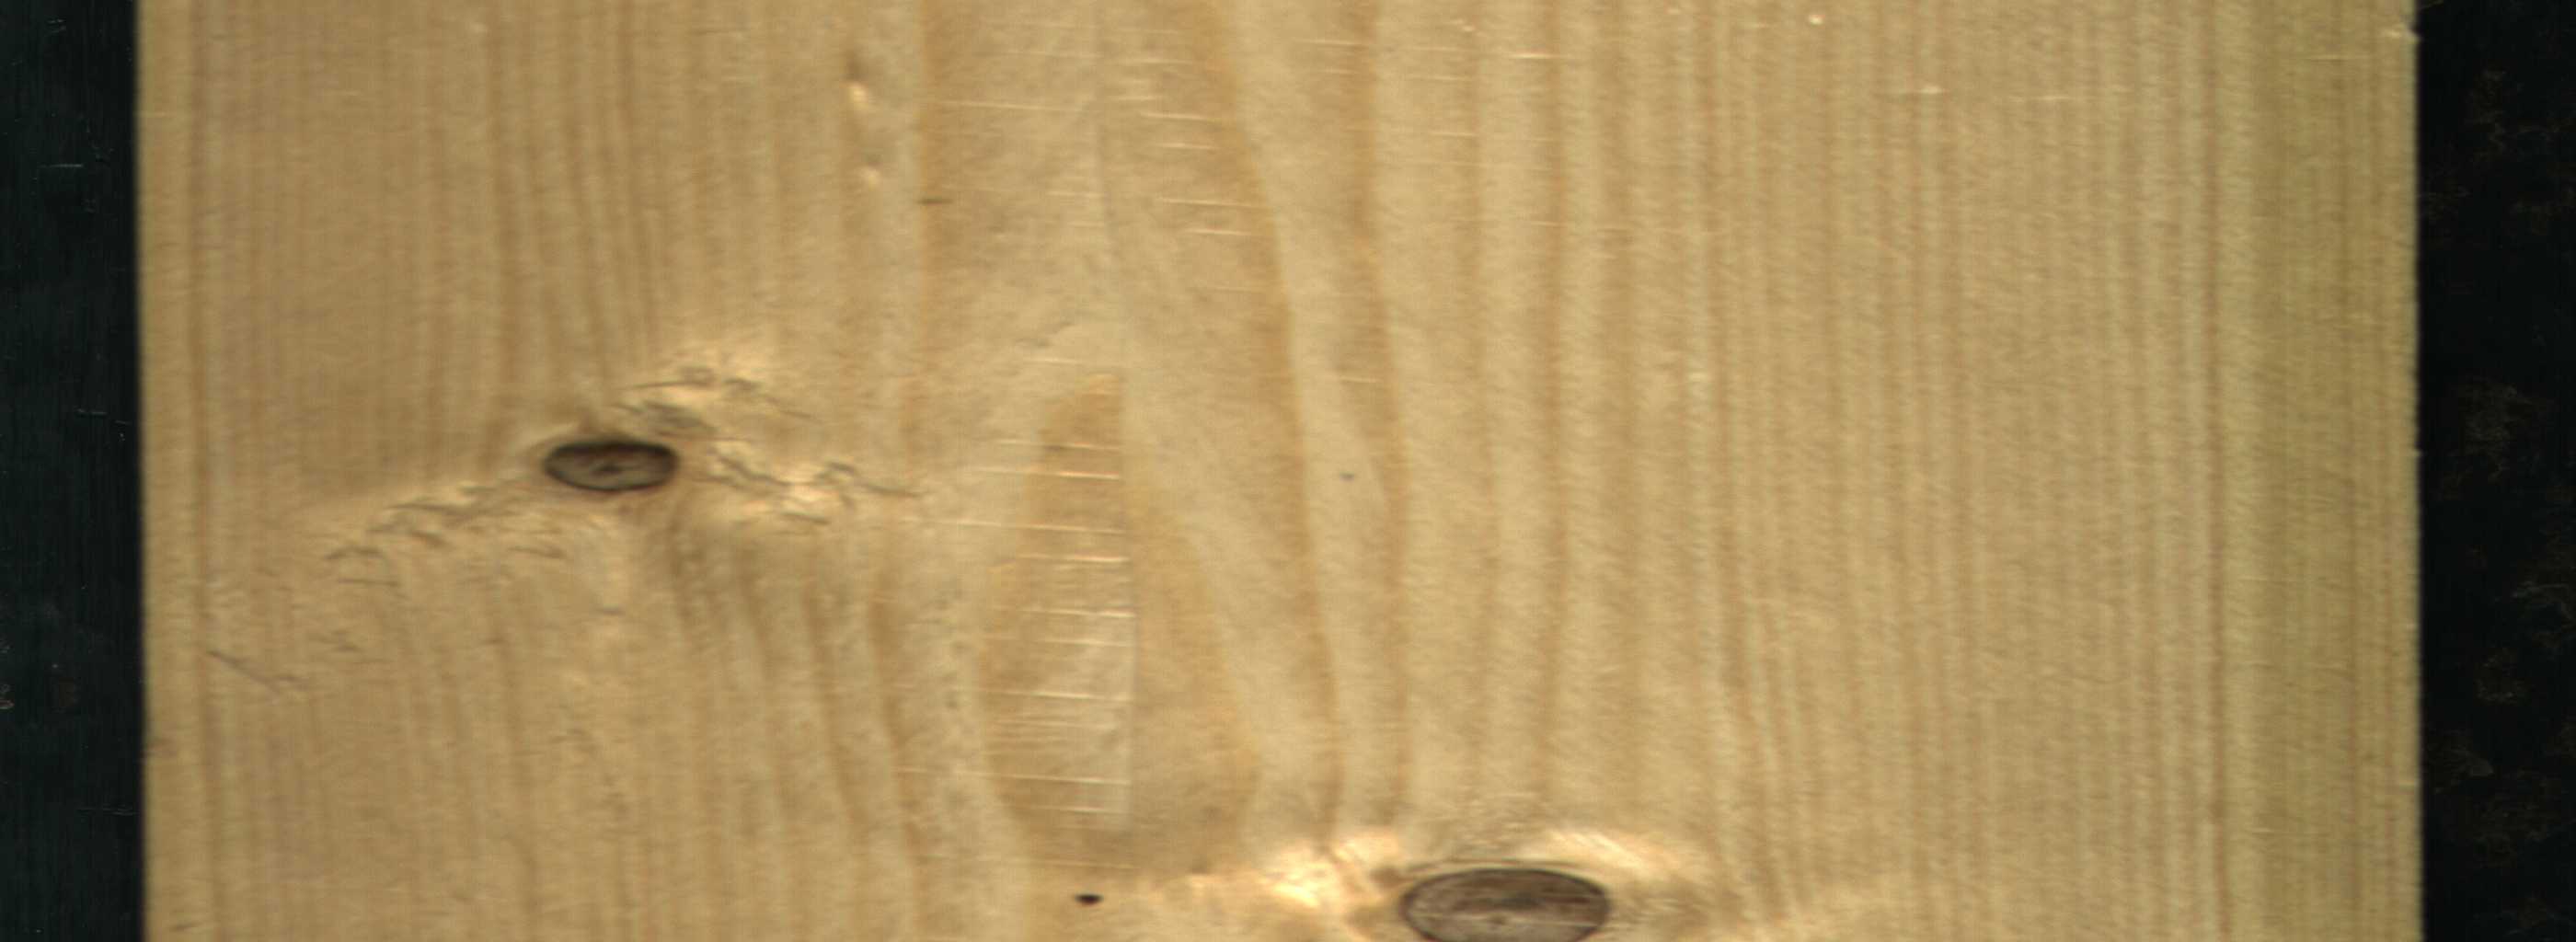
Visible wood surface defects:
Dead_Knot
Dead_Knot